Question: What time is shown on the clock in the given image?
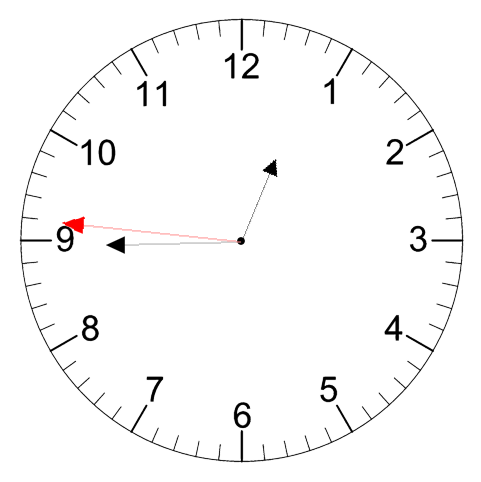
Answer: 12:44:46